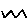
Label: zigzag